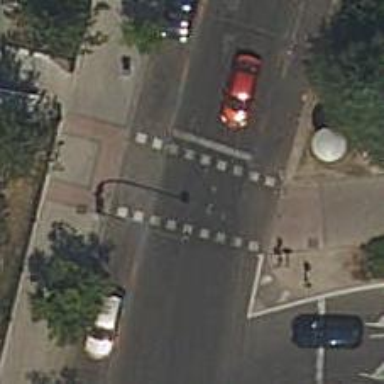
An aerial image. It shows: Road crossing with traffic signals.